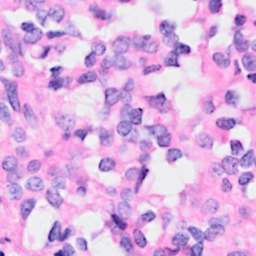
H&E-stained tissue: Breast